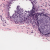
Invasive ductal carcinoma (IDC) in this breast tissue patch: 0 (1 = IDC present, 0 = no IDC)